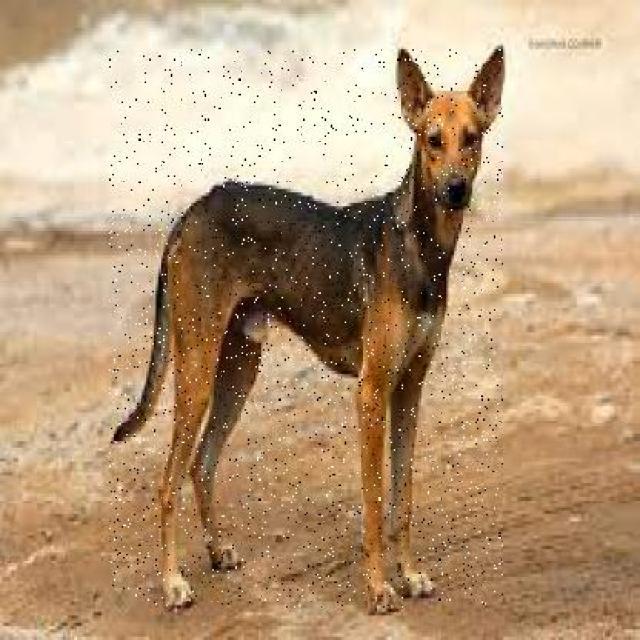
Healthy canine skin — no visible lesions, inflammation, or abnormalities. The skin and coat appear normal.